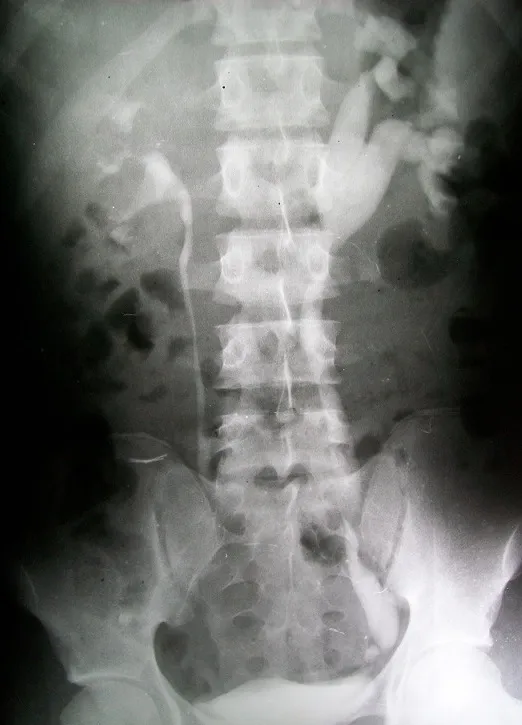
Intravenous urography showing dilated left pelvi-calyceal system and ureter with areas of stenosis at the pelvic portion of the ureter.
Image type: radiology (x_ray)